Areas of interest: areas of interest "Scientific Research Institution"
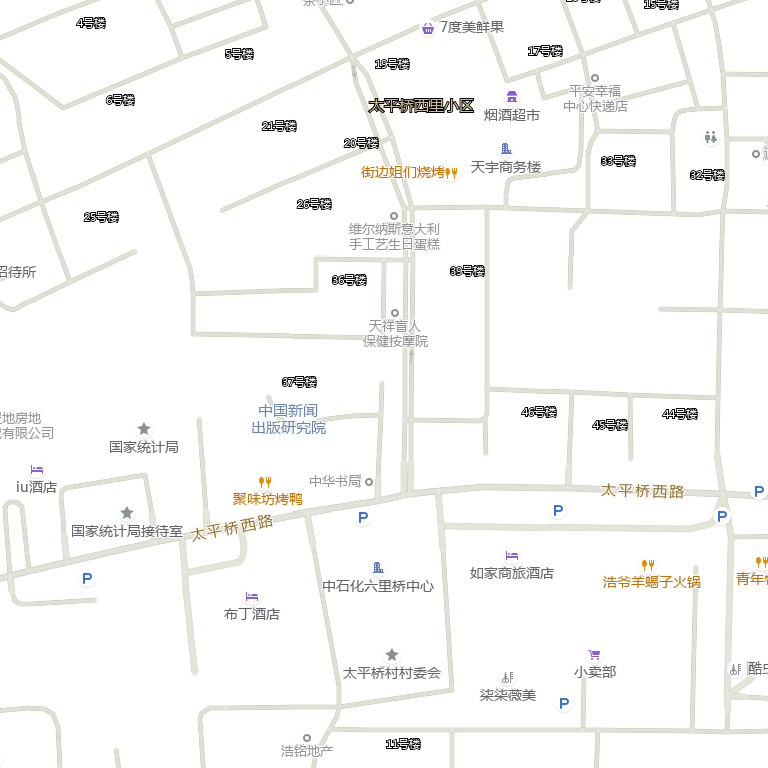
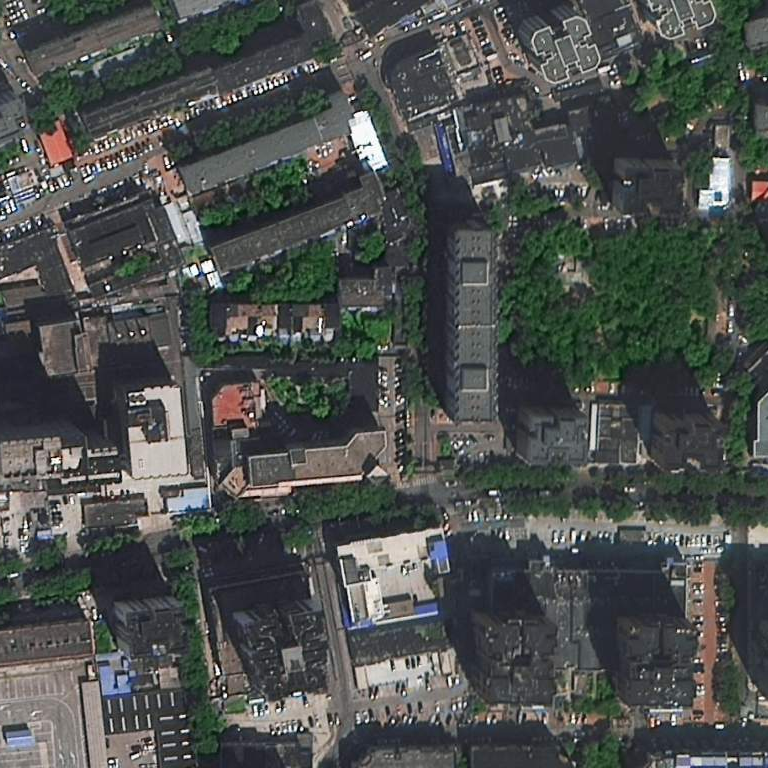